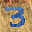
Label: 3